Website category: university
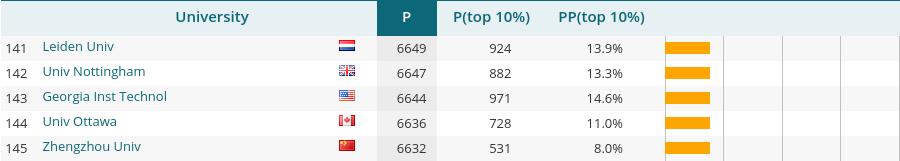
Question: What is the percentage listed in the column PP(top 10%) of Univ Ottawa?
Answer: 11.0%

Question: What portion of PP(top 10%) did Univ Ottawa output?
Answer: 11.0%

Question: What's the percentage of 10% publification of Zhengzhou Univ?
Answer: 8.0%

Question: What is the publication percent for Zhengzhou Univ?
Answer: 8.0%

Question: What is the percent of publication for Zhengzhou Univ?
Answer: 8.0%

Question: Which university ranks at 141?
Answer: Leiden Univ

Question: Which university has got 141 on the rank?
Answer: Leiden Univ

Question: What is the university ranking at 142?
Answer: Univ Nottingham

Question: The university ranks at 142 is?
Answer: Univ Nottingham

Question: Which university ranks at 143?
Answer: Georgia Inst Technol

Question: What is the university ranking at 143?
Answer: Georgia Inst Technol

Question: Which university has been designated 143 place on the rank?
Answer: Georgia Inst Technol

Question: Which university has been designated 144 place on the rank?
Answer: Univ Ottawa

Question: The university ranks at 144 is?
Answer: Univ Ottawa

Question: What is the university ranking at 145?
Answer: Zhengzhou Univ

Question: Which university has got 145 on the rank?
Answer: Zhengzhou Univ

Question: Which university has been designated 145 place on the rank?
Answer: Zhengzhou Univ

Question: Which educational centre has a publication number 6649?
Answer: Leiden Univ

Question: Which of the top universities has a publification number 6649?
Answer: Leiden Univ

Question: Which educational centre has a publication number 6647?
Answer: Univ Nottingham

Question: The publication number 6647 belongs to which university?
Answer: Univ Nottingham

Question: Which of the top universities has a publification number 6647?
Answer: Univ Nottingham

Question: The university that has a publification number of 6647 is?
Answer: Univ Nottingham

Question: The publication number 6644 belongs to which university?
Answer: Georgia Inst Technol

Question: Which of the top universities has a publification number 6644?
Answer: Georgia Inst Technol

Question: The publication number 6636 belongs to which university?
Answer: Univ Ottawa

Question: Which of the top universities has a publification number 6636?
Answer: Univ Ottawa

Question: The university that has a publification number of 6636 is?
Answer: Univ Ottawa

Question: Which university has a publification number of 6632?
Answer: Zhengzhou Univ

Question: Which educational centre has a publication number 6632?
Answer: Zhengzhou Univ

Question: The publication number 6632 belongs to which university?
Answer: Zhengzhou Univ

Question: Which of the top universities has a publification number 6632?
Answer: Zhengzhou Univ

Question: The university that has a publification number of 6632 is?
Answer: Zhengzhou Univ

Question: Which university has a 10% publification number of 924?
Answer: Leiden Univ

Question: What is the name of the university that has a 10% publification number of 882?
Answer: Univ Nottingham

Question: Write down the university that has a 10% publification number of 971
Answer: Georgia Inst Technol

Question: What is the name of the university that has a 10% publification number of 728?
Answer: Univ Ottawa

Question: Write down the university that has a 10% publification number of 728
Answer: Univ Ottawa

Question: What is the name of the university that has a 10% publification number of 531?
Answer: Zhengzhou Univ